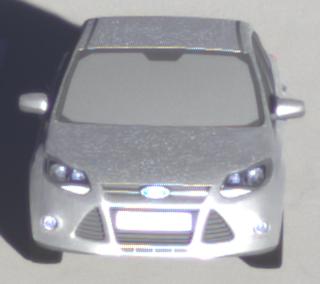
Make: Ford
Model: Focus 1.6 Ti-VCT
Detailed model: Focus (III)
Model produced from: 2011/09
Model produced until: 2014/09
Doors: 5
Color: white
Road condition: dry road
Daytime: sunrise or sunset
Contrast: high contrast